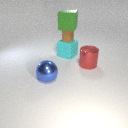
large green rubber cube above small brown rubber cylinder